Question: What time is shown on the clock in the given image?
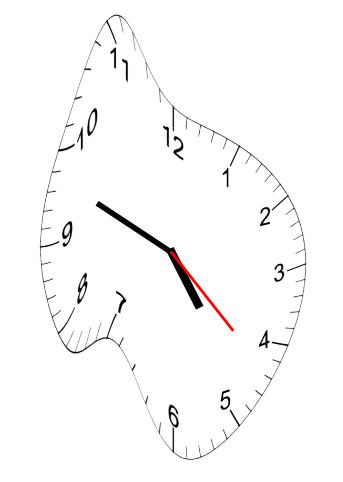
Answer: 04:48:22